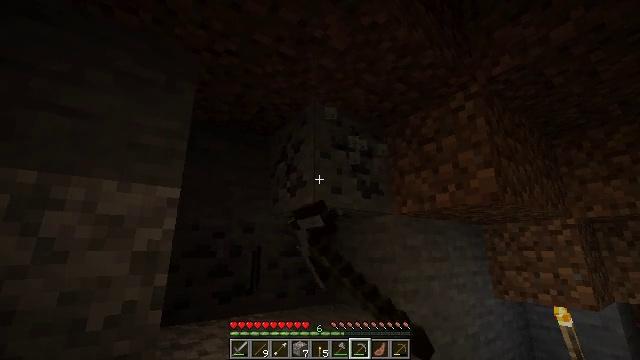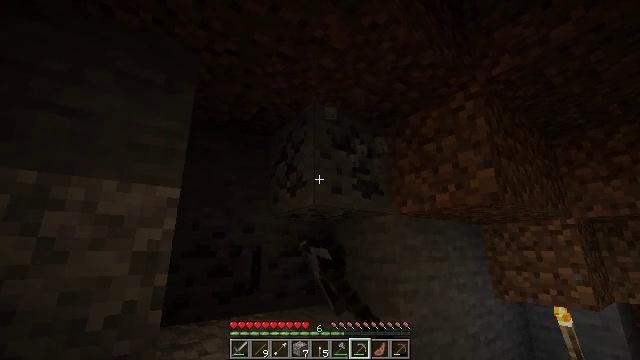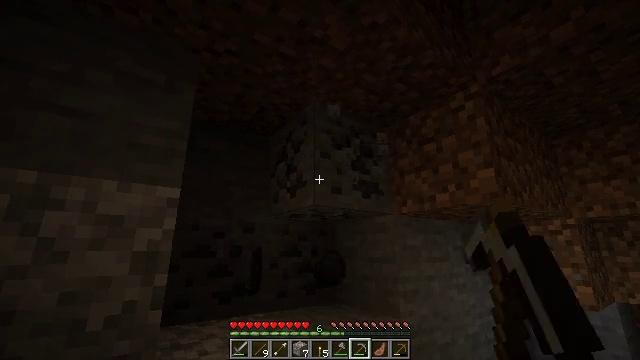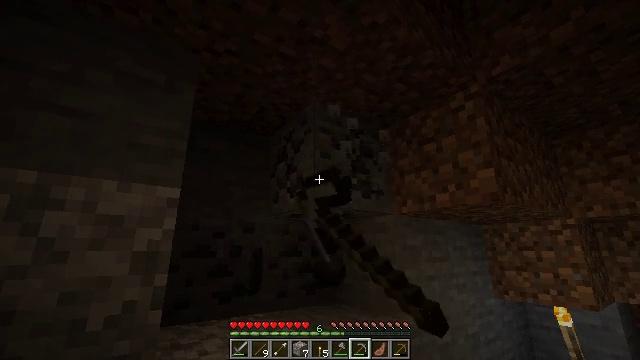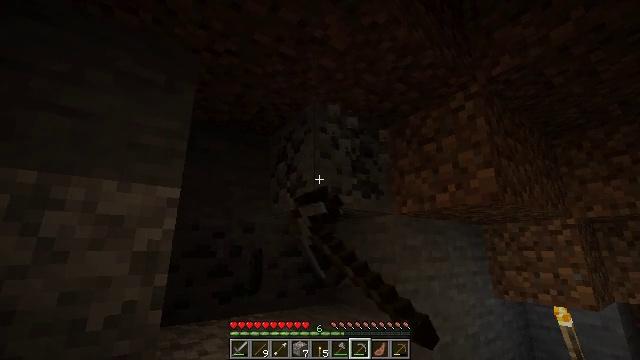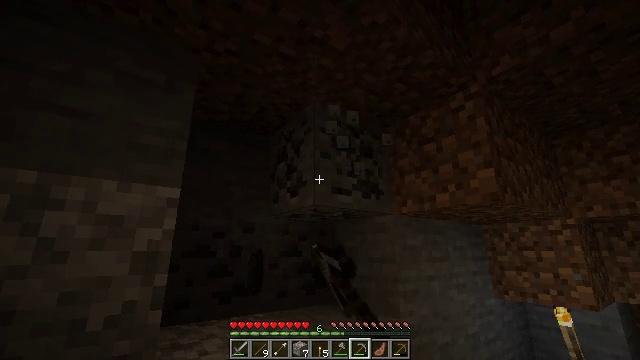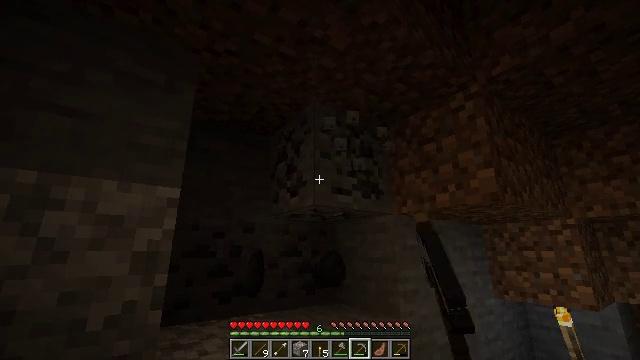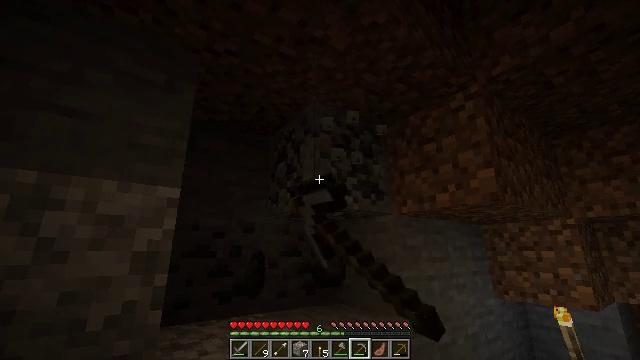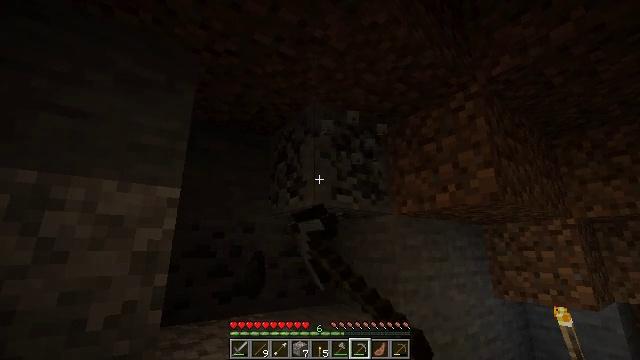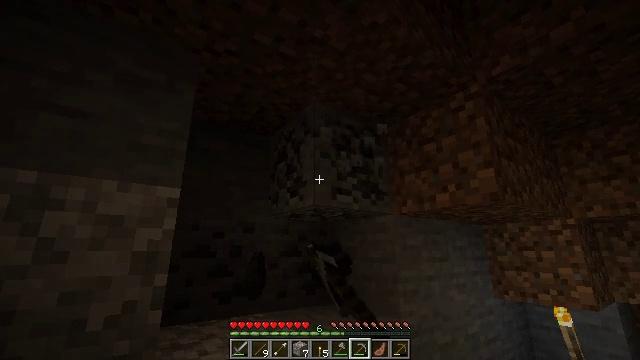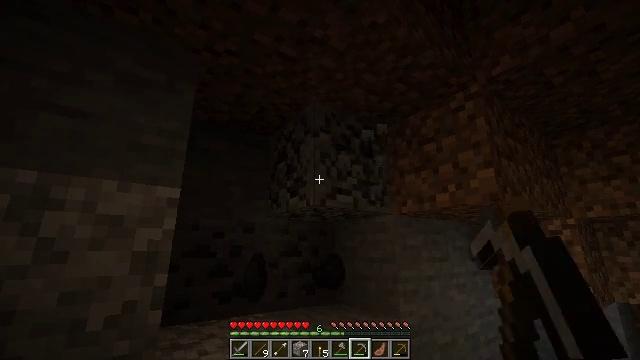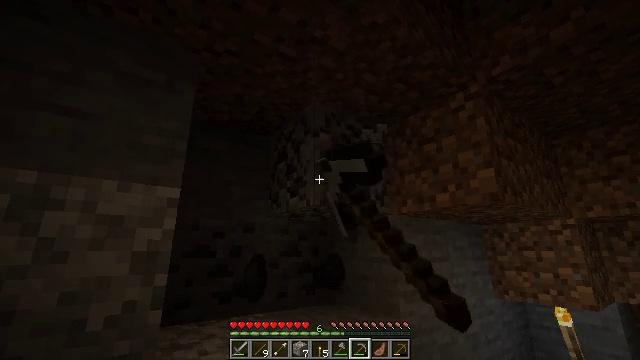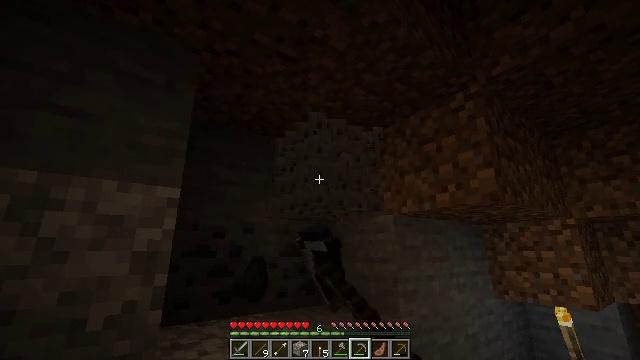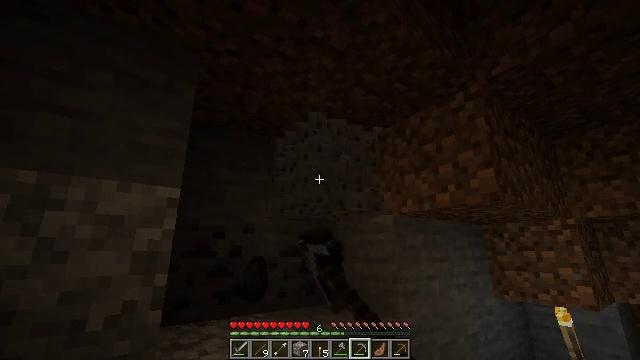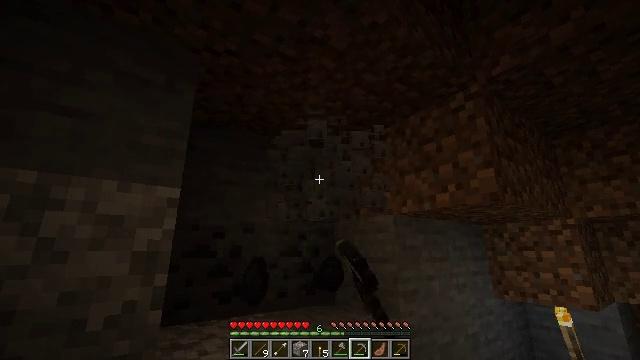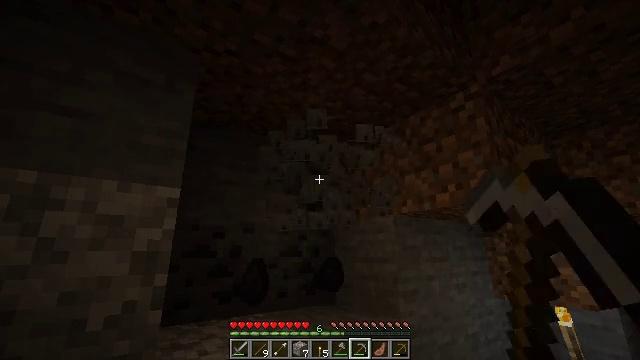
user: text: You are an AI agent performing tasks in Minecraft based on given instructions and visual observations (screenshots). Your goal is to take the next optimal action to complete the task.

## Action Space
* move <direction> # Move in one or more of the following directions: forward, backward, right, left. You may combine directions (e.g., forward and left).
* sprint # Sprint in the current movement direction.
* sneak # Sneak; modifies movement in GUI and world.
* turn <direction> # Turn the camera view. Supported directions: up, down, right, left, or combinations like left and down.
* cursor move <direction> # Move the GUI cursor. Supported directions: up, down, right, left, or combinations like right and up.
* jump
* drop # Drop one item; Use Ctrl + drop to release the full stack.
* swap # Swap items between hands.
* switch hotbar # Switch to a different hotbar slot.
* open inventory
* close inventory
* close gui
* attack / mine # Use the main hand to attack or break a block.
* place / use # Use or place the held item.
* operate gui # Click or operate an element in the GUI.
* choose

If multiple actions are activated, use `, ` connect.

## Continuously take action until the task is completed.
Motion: motion action
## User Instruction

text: Find and mine the coal ore.
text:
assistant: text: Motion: attack / mine
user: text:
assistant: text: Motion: attack / mine
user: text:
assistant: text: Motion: attack / mine
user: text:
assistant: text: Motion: attack / mine
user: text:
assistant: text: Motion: attack / mine
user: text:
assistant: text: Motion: attack / mine
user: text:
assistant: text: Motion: attack / mine
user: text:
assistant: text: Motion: attack / mine
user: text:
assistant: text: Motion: attack / mine
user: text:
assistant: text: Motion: attack / mine
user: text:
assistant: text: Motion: attack / mine
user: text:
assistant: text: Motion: attack / mine
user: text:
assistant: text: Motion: attack / mine
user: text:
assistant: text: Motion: attack / mine
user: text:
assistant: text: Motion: attack / mine
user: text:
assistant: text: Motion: attack / mine
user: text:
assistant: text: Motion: move forward, attack / mine
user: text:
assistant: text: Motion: move forward, turn left and down, attack / mine
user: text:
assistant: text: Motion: move forward, turn left and down, attack / mine
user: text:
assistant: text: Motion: move forward, attack / mine
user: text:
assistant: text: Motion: move forward, attack / mine
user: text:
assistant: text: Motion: attack / mine
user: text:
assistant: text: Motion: attack / mine
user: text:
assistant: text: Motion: attack / mine
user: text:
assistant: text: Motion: attack / mine
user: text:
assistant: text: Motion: attack / mine
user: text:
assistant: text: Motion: attack / mine
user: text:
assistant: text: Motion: attack / mine
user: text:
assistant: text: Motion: attack / mine
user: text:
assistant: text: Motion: attack / mine